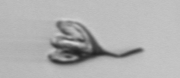
Label: Pyramimonas_longicauda